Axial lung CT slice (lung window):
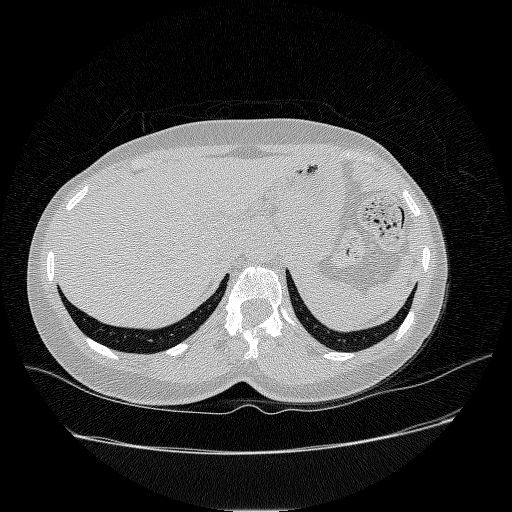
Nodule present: no